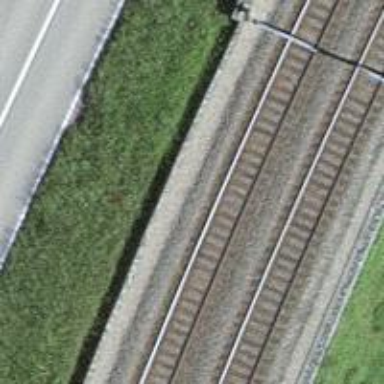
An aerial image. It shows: Single-track railway with electrified contact lines.